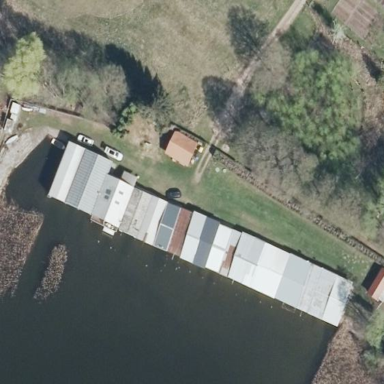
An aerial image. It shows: Boathouse.